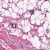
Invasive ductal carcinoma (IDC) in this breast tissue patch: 0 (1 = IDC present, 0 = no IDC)